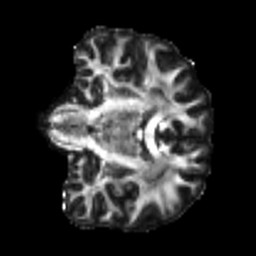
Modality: FA
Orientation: coronal
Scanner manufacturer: siemens
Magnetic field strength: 3 T
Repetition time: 4 s
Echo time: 0.0594 s